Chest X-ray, AP view. Patient: 32 years old, sex F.
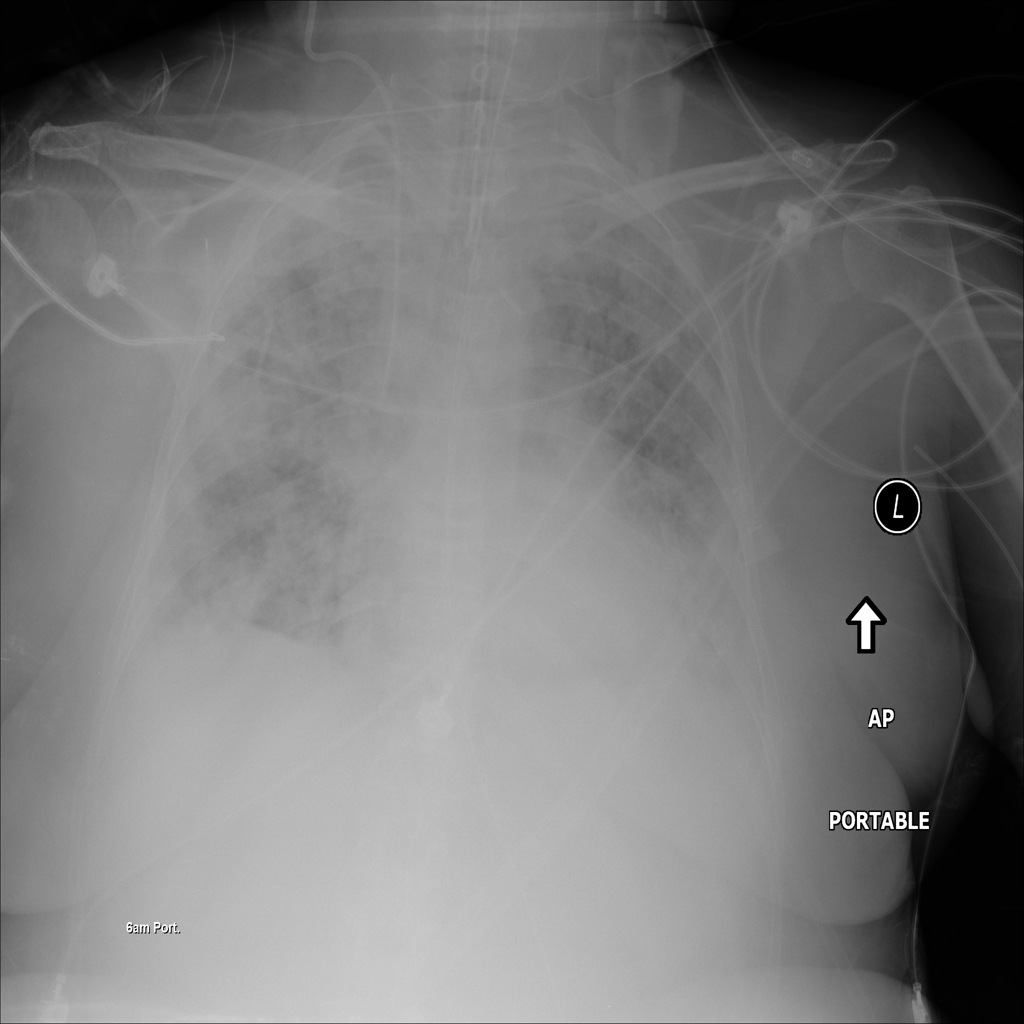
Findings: No Finding